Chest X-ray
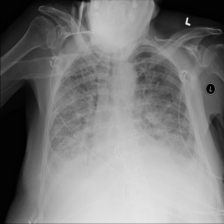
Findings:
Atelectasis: negative
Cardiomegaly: negative
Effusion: negative
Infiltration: positive
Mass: negative
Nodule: negative
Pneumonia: negative
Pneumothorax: negative
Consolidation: negative
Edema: positive
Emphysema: negative
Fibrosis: negative
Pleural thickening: negative
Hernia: negative